Question: I have a question that I'm having trouble answering.
Find out what is the difference in number of invoices and total of invoiced products between May and June.
One way of doing it is to use sub-queries: one for June and the other one for May, and to subtract the results of the two queries. Since each of the two subqueries will return one row you can (should) use , which does not require the "on" clause since you join "all" the rows from one table (i.e. subquery) to all the rows from the other one.
To find the month of a certain date, you can use function.
Here is the Erwin document

This is what I got so far. I have no idea how to use CROSS JOIN in this situation
'''
select COUNT(*) TotalInv, SUM(ILP.ProductCount) TotalInvoicedProducts
from Invoice I, (select Count(distinct ProductId) ProductCount from InvoiceLine) AS ILP
where MONTH(inv_date) = 5
select COUNT(*) TotalInv, SUM(ILP.ProductCount) TotalInvoicedProducts
from Invoice I, (select Count(distinct ProductId) ProductCount from InvoiceLine) AS ILP
where MONTH(inv_date) = 6
'''
If you guys can help that would be great.
Thanks
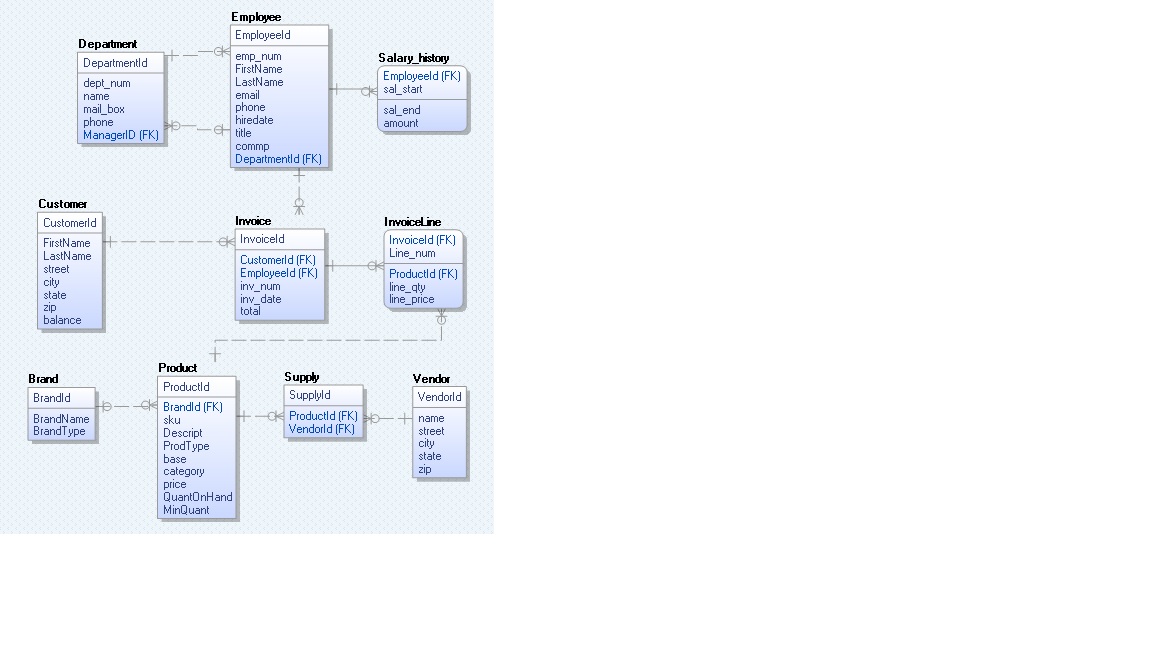
Answer: The problem statement suggests you use the following steps:
- - -
The issue is that, in SQL, it's not super easy to do that third step. One way to do it is by doing a cross join, which yields a row containing all the values from both subqueries; it's then easy to use 'SELECT (b - a) ...' to get the differences you're looking for. This isn't the only way to do the third step, but what you have definitely doesn't work.